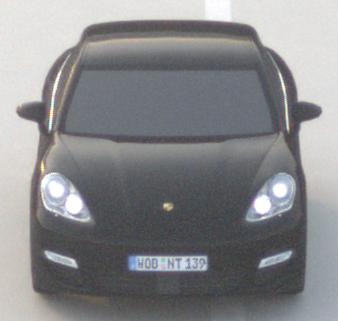
Make: Porsche
Model: Panamera
Detailed model: Panamera (970)
Model produced from: 2010/05
Model produced until: 2013/04
Doors: 5
Color: black
Road condition: dry road
Daytime: sunrise or sunset
Contrast: low contrast